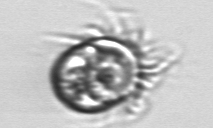
Label: Leegaardiella_ovalis